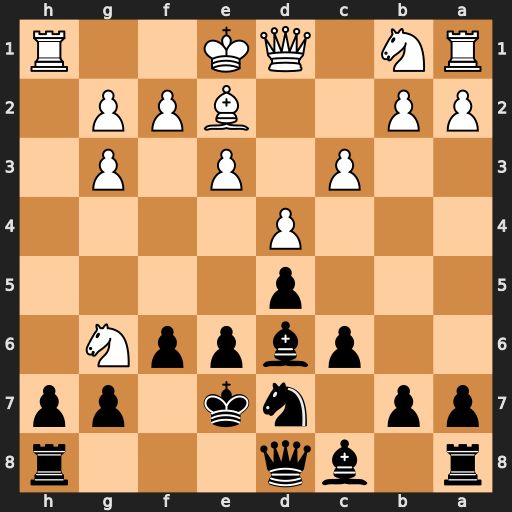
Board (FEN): r1bq3r/pp1nk1pp/2pbppN1/3p4/3P4/2P1P1P1/PP2BPP1/RN1QK2R
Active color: b
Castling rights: KQ
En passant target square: -
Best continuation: hxg6 Rxh8 Qxh8